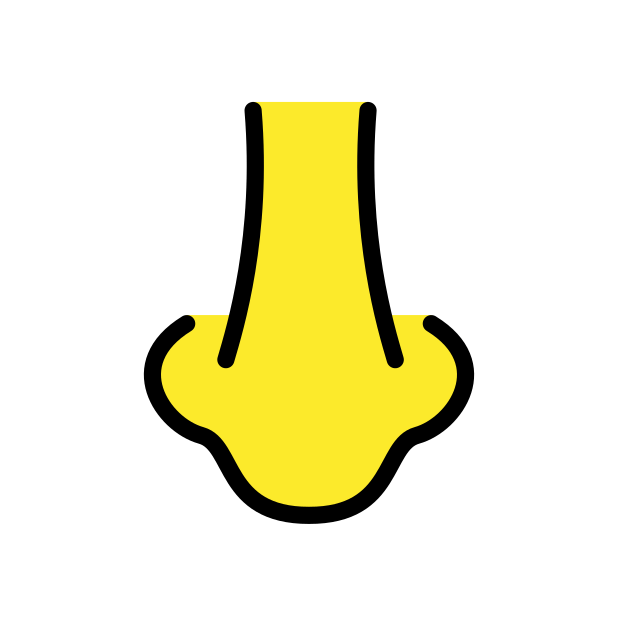
Emoji: 👃
Name: nose
Unicode: 0x1f443